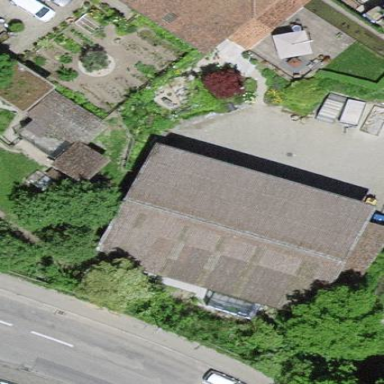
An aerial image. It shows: Warehouse building.